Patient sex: M
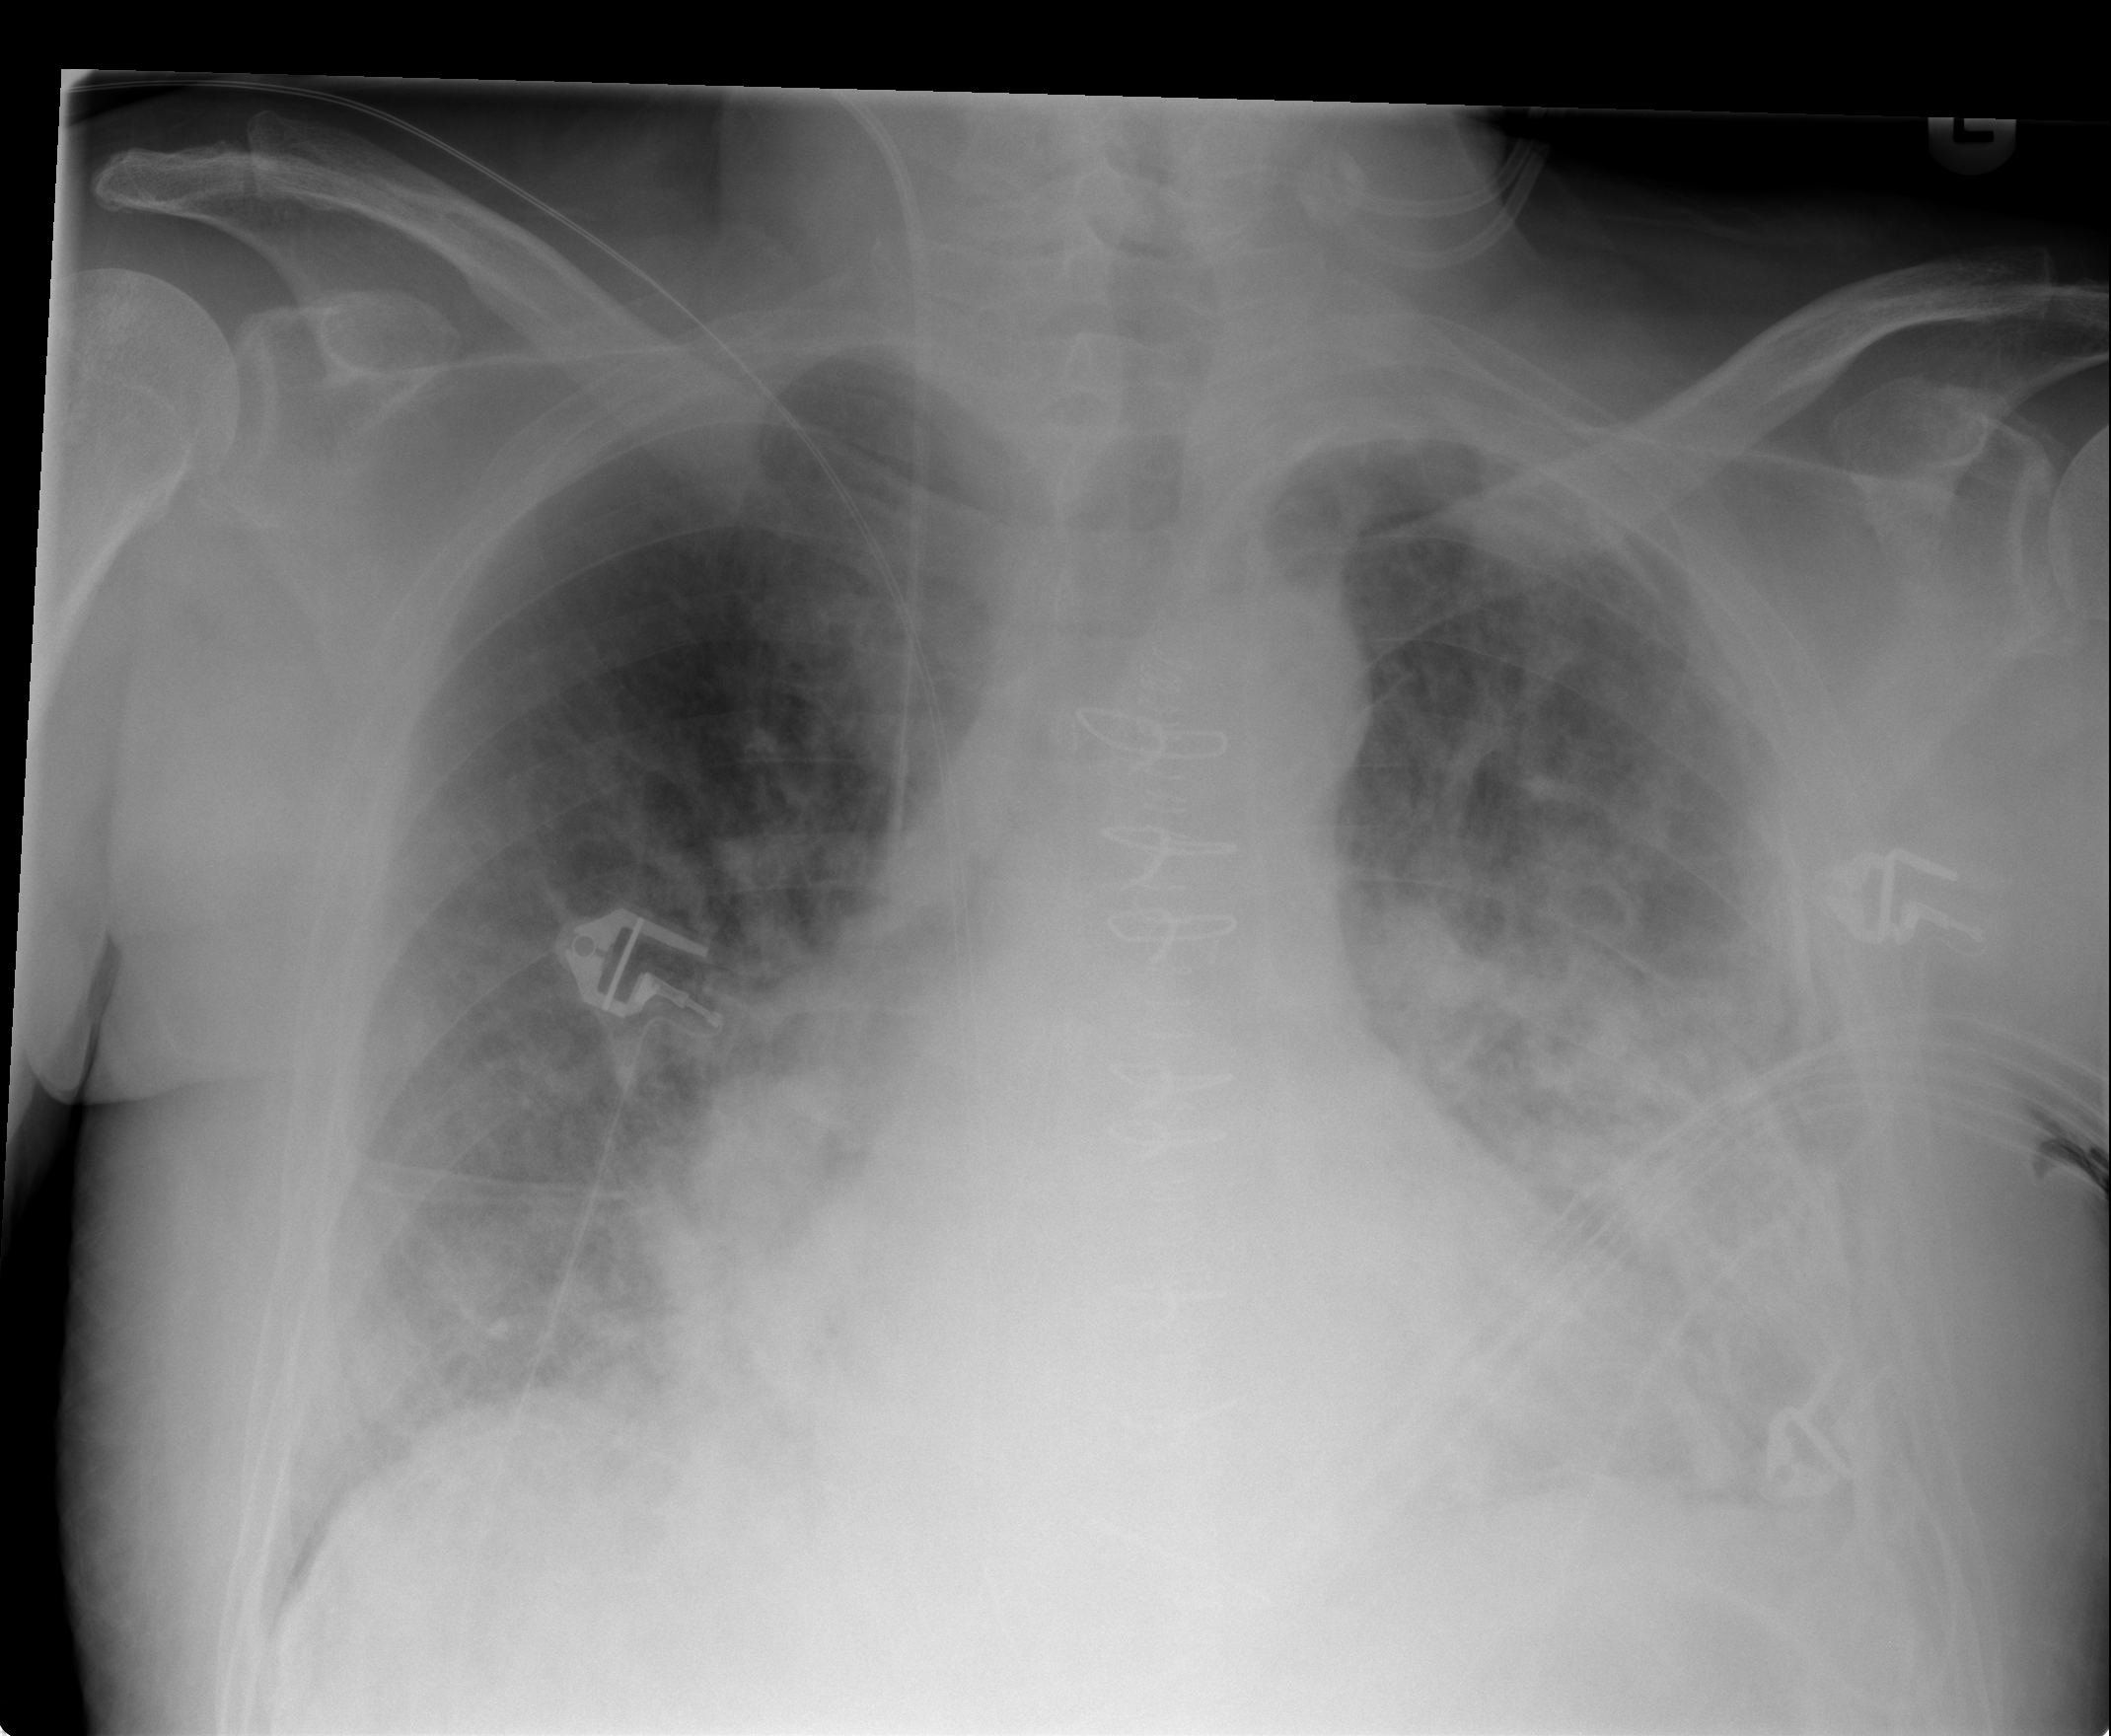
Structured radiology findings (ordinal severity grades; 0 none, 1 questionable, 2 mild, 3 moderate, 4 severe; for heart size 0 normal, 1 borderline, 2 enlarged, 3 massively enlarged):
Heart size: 0
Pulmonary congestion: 2
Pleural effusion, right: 0
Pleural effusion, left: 1
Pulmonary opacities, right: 0
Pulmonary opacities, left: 0
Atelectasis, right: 0
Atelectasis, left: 0